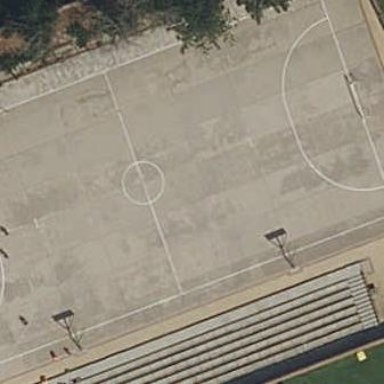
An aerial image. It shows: Basketball court in the leisure land pitch.